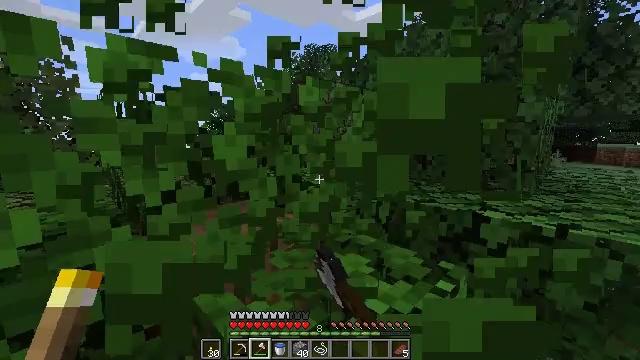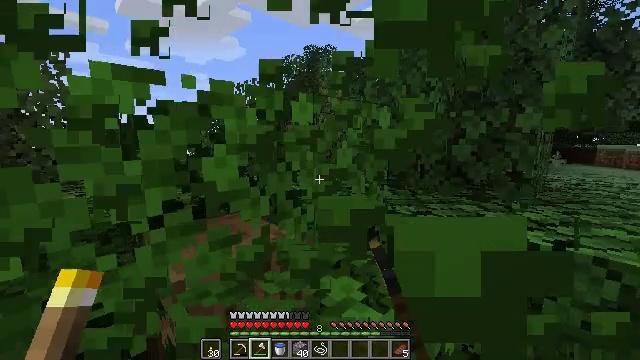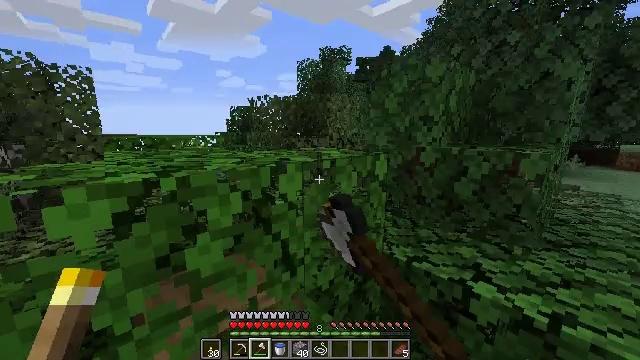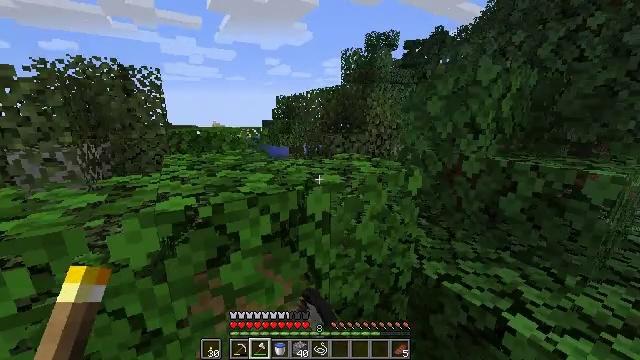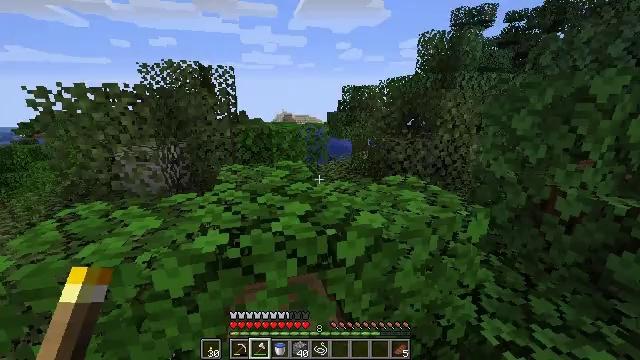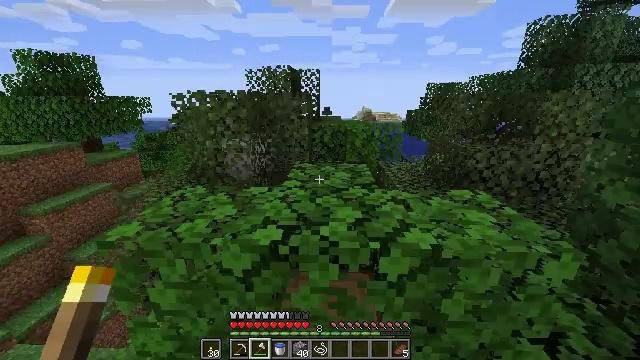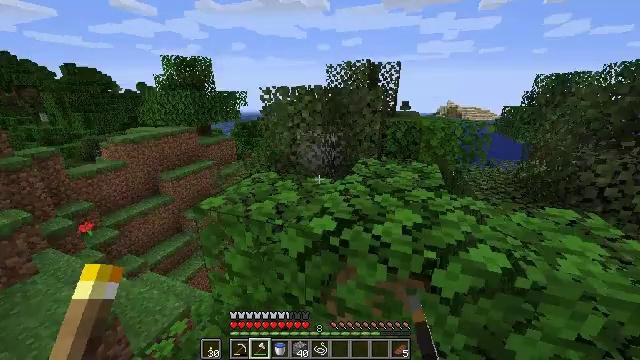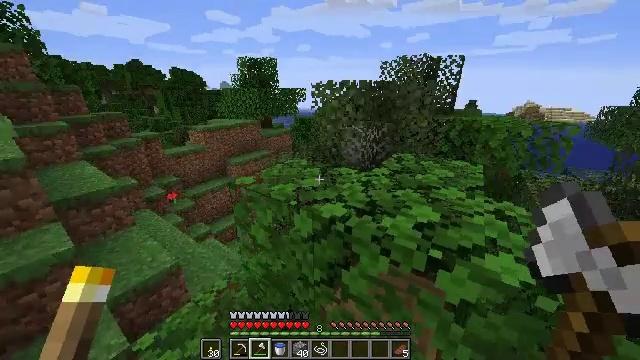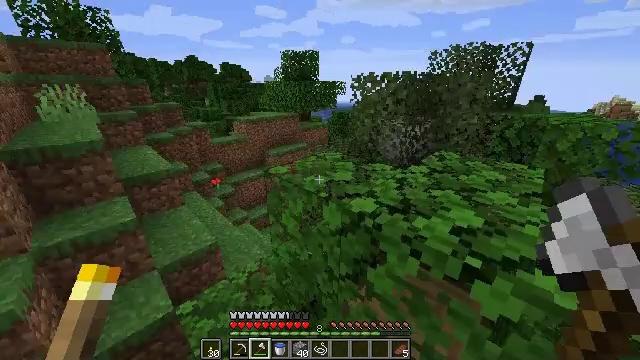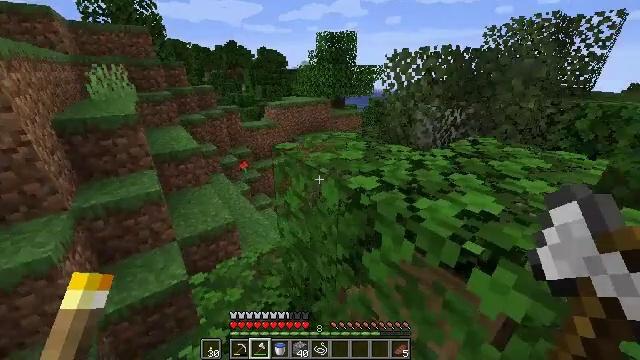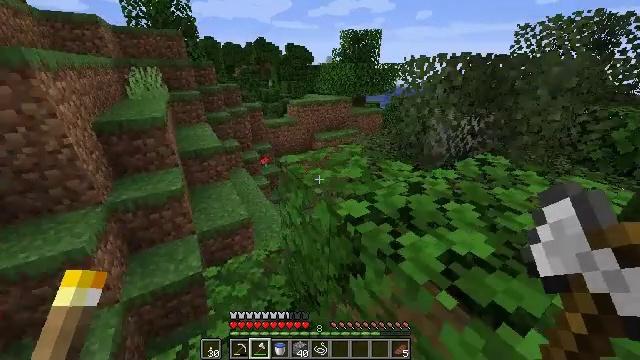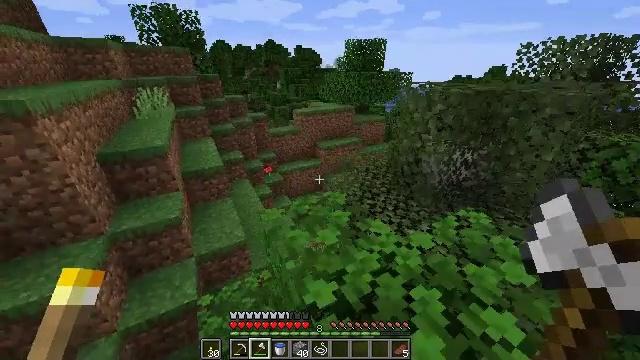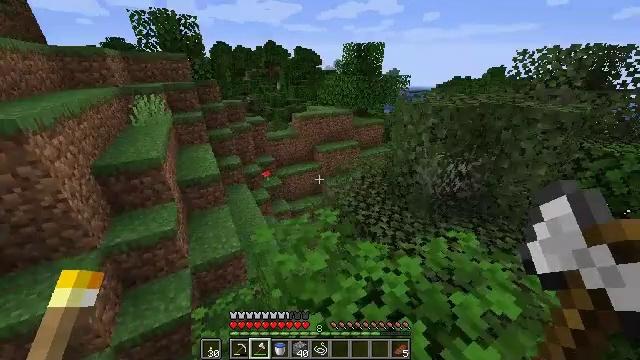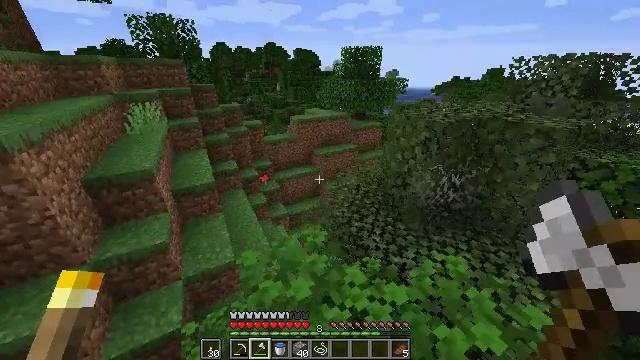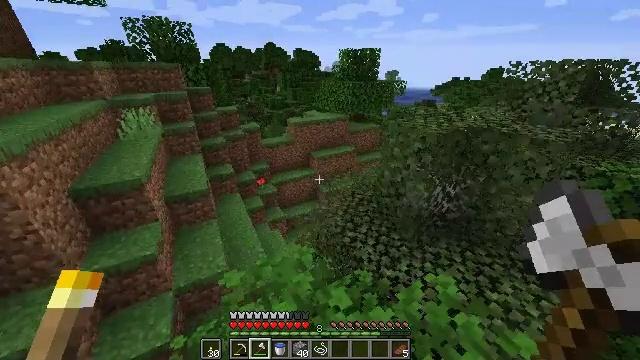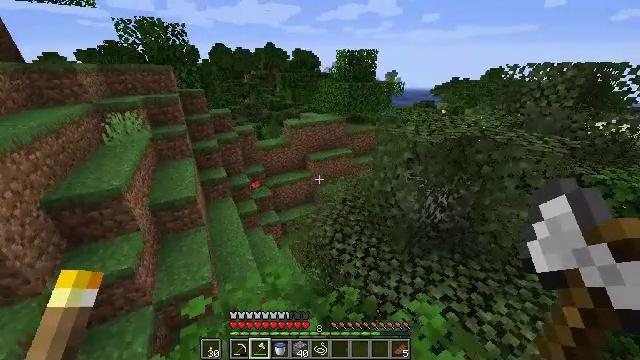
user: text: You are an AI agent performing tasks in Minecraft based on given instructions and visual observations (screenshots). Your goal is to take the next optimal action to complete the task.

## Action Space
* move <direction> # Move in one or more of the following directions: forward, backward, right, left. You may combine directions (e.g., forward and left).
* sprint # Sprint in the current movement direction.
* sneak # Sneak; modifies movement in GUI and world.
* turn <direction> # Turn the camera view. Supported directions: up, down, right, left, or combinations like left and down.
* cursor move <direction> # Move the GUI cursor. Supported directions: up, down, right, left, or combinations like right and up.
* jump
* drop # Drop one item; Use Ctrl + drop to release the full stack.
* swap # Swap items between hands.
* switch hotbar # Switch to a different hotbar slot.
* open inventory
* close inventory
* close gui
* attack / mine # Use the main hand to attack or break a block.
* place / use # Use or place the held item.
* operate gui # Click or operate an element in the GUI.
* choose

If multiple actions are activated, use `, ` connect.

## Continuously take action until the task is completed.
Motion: motion action
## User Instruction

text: Kill the chicken.
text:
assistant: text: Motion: move forward, sprint, attack / mine, jump
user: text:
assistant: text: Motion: move forward, sprint, turn left and down, jump
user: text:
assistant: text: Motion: move forward, sprint, turn left and down, jump
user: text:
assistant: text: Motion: move forward and move right, sprint, turn left and down, jump
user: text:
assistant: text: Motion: move forward and move right, sprint, turn left and down
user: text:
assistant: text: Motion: move forward and move right, sprint, turn left and down
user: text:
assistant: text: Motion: move forward and move right, sprint, turn left and down
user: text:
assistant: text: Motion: move forward and move right, sprint, turn left and down
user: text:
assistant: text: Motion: move forward and move right, sprint, turn left and down, jump
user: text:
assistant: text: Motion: move forward and move right, sprint, turn left and down, jump
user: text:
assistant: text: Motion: move forward and move right, turn left, jump
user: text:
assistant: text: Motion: move forward and move right, jump
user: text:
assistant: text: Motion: move forward and move right
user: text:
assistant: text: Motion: move forward and move right
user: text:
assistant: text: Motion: move forward and move right
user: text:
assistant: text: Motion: move right
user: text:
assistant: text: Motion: no_op
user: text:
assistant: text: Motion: no_op
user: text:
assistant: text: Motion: no_op
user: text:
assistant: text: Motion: no_op
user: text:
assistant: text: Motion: no_op
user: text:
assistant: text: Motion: turn right
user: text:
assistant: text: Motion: turn right
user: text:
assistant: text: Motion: turn right
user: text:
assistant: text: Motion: turn right
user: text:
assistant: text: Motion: move forward, sprint
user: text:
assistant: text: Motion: move forward, sprint
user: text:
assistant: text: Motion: move forward, sprint, turn left
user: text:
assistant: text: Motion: move forward, sprint, turn left, jump
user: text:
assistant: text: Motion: move forward, sprint, turn left and up, jump